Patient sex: F
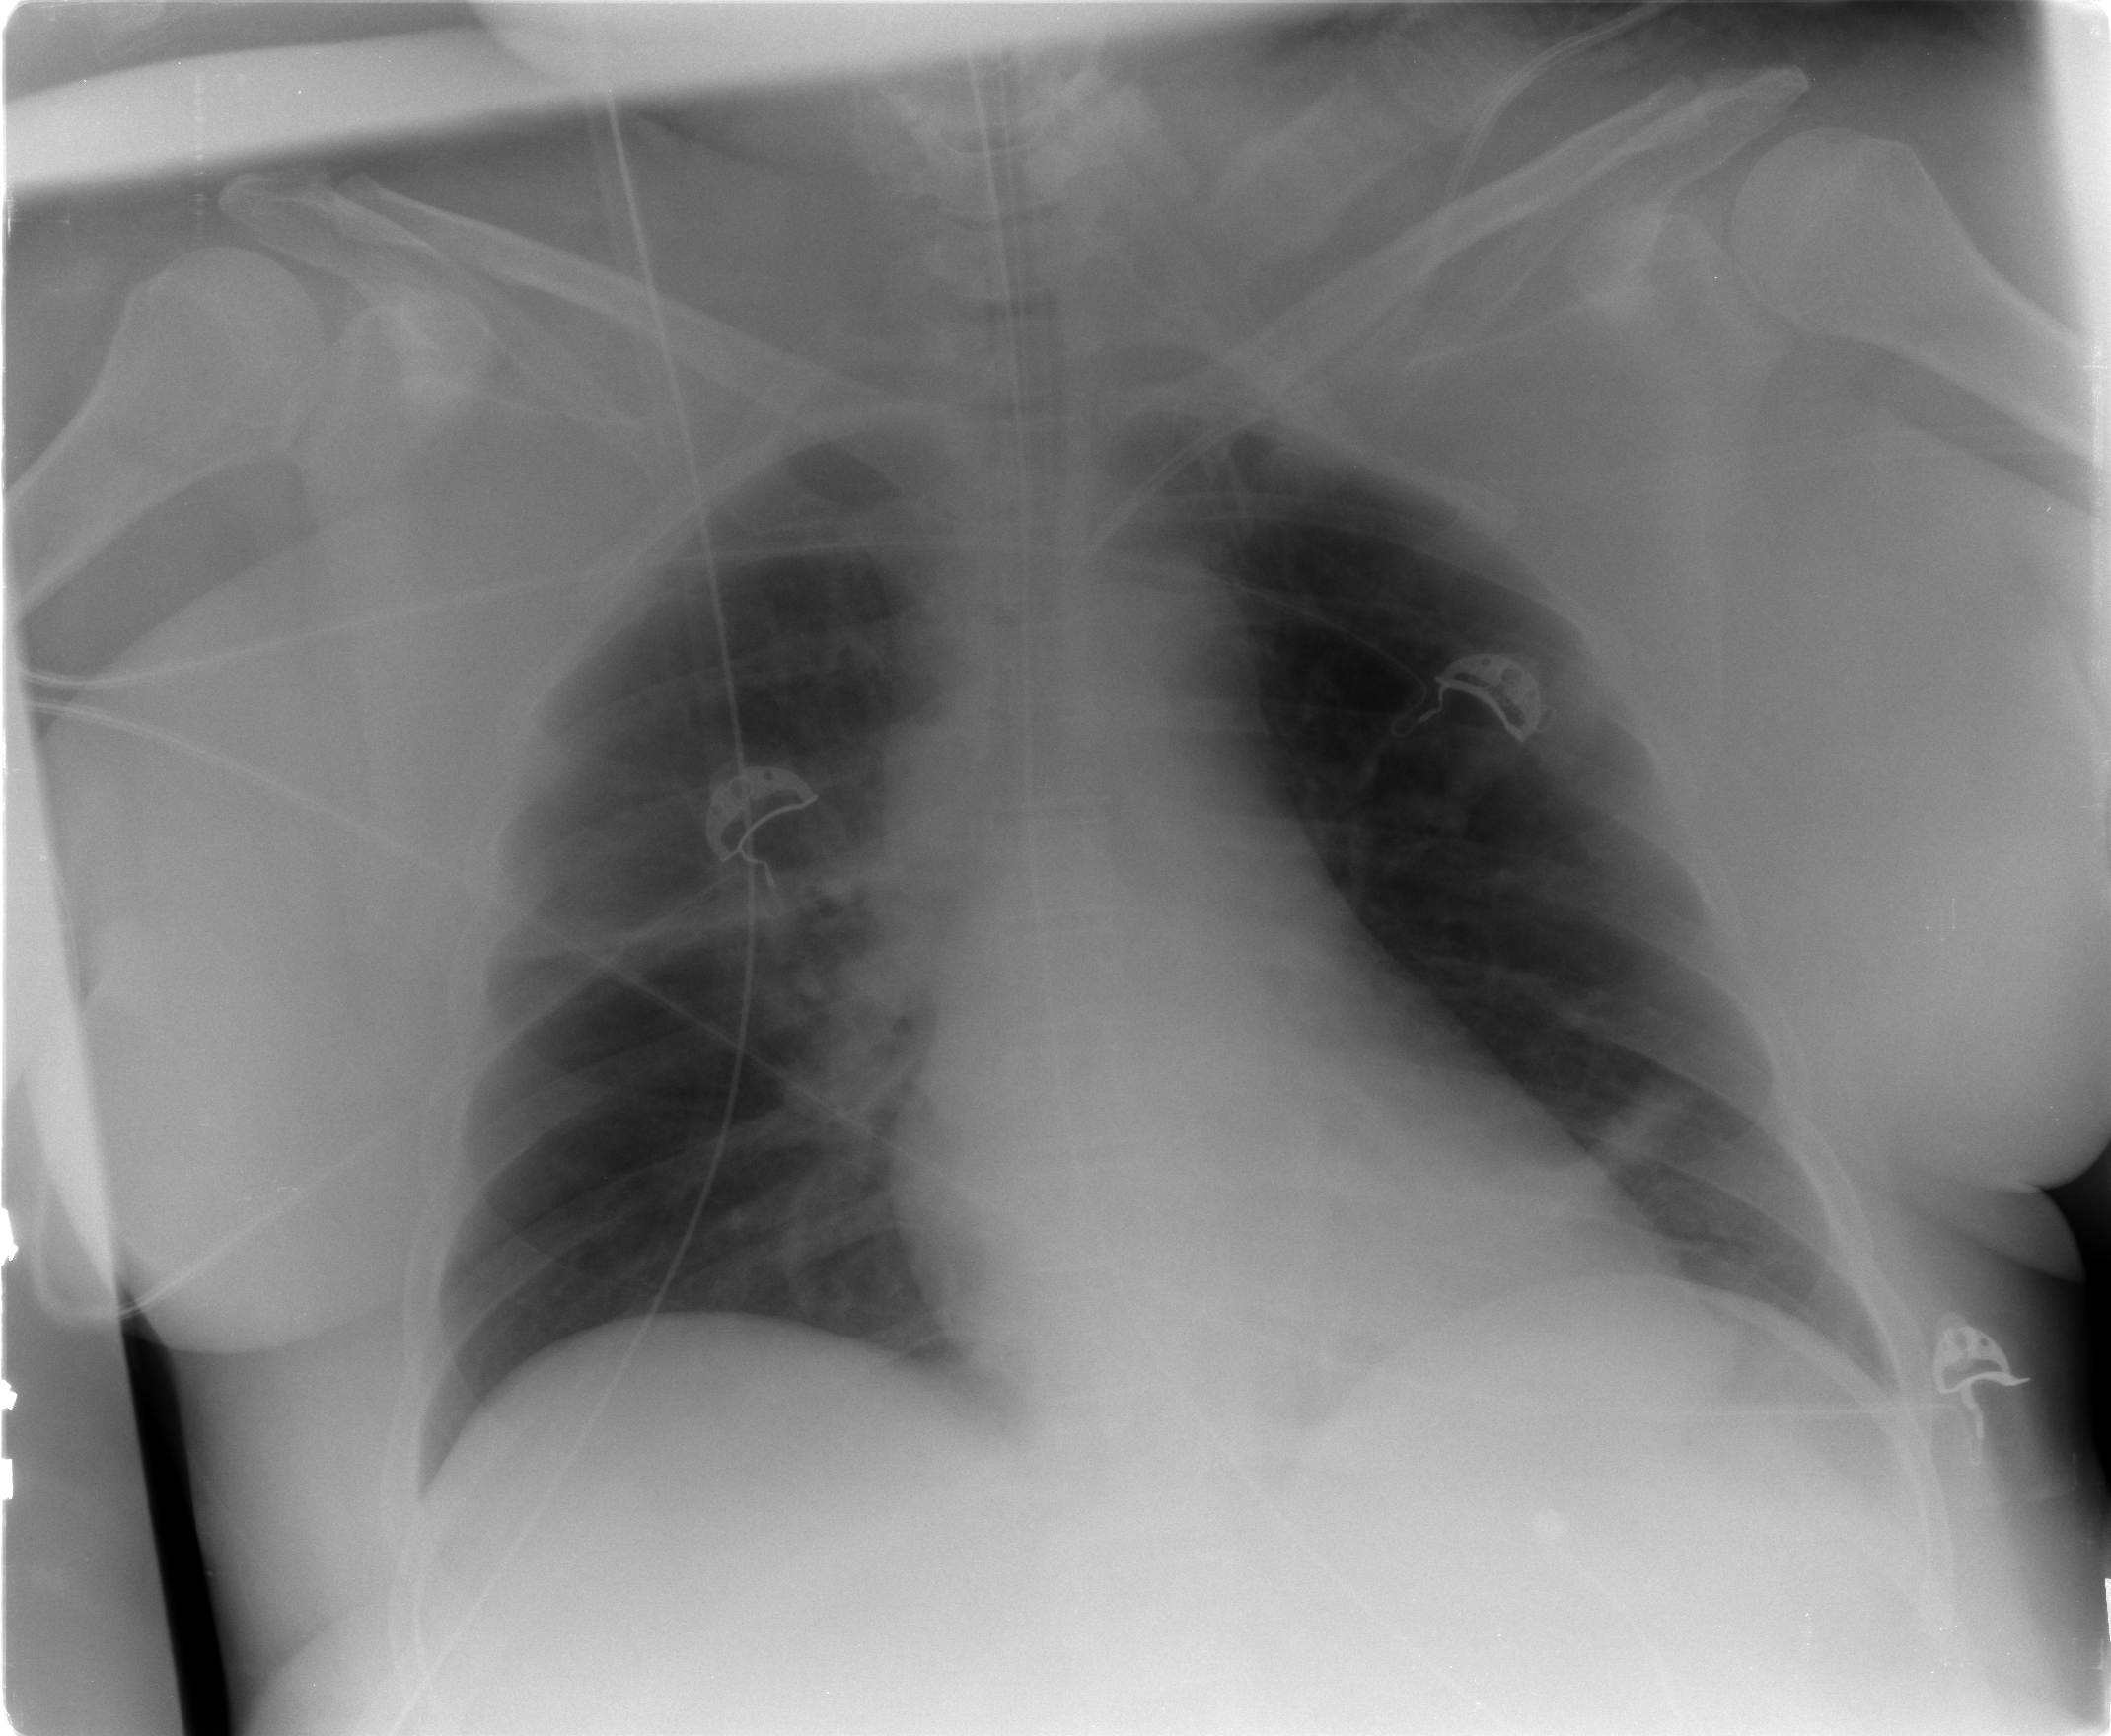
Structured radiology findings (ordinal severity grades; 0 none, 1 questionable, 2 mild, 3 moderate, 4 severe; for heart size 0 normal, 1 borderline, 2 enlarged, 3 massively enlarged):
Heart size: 0
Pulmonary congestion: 0
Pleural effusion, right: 0
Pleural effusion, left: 0
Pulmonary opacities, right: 0
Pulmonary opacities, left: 0
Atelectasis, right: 2
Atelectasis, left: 2